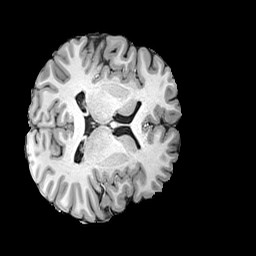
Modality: T1w
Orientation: axial
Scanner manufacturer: siemens
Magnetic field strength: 3 T
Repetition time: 2 s
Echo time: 0.0024 s